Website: home-depot
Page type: account-dashboard
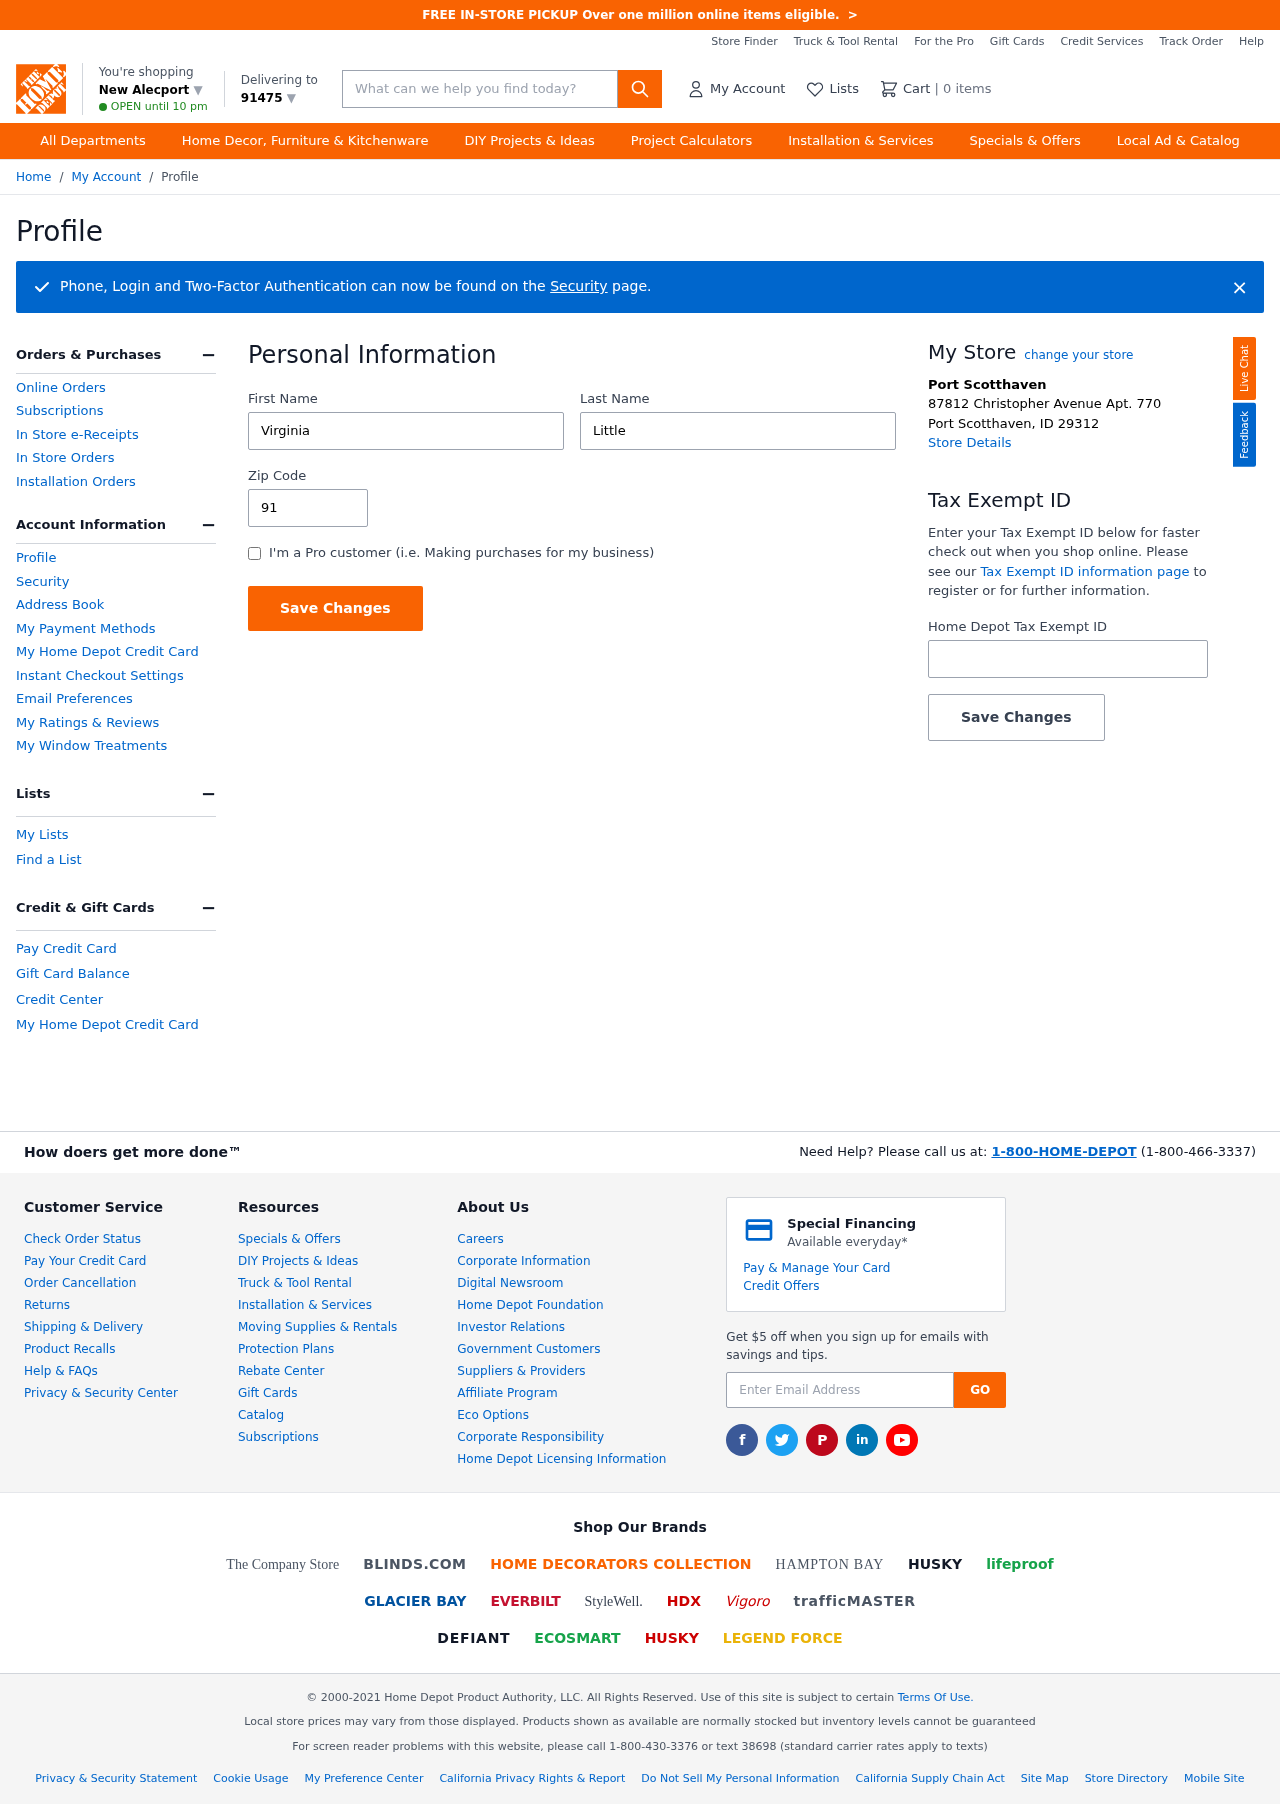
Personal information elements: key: PII_CITY
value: New Alecport ▼
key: PII_FIRSTNAME
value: Virginia
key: PII_LASTNAME
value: Little
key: PII_LOCATION1_CITY
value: Port Scotthaven
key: PII_LOCATION1_CITY_STATE_ZIP
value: Port Scotthaven, ID 29312
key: PII_LOCATION1_STREET
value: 87812 Christopher Avenue Apt. 770
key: PII_POSTCODE
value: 91475 ▼
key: PII_POSTCODE
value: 91475
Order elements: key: ORDER_NUM_ITEMS
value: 0
Search elements: key: HEADER_SEARCH
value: What can we help you find today?